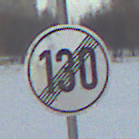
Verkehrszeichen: EndeGeschwindigkeit130
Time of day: SunriseSunset
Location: Outdoor (Nature)
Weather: PartlyCloudy
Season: NotSpecified
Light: Natural